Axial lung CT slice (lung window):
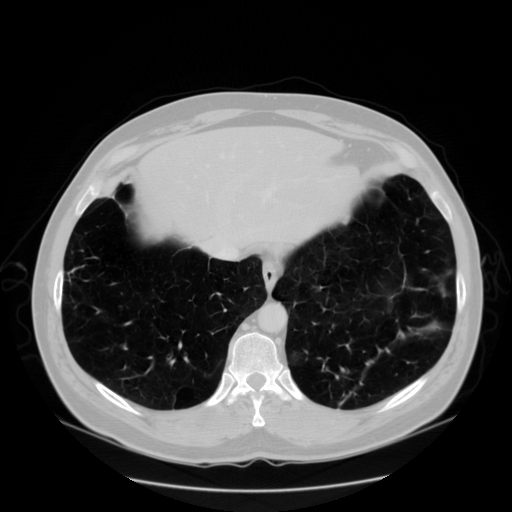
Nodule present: no